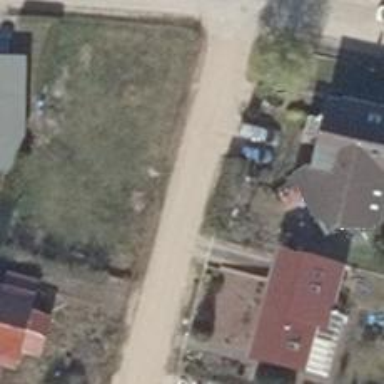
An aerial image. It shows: Driveway leading to service road.